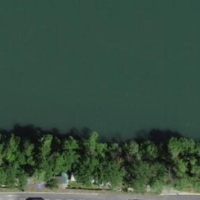
EUNIS habitat code: 15
Species observed at this site:
Chamaenerion dodonaei